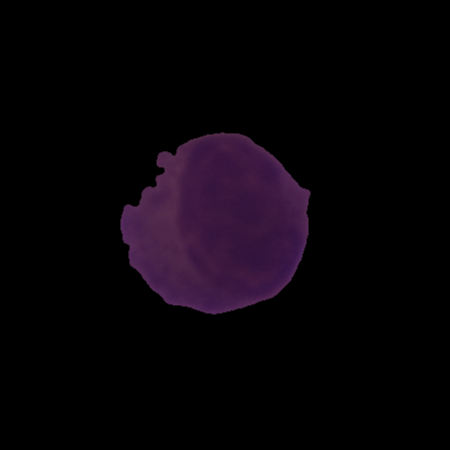
Label: healthy